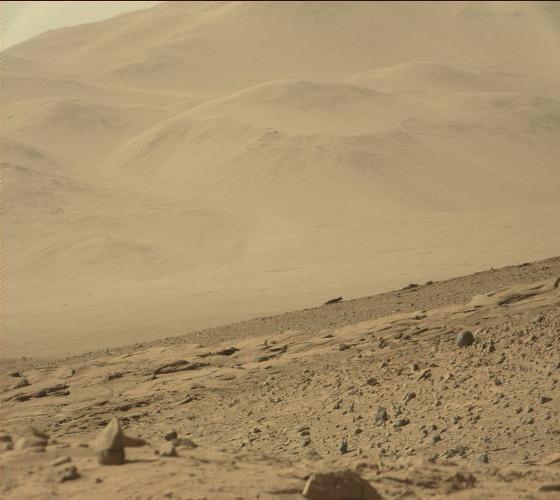
Terrain classes present: Bedrock, Gravel / Sand / Soil, Rock, Sky / Distant Mountains